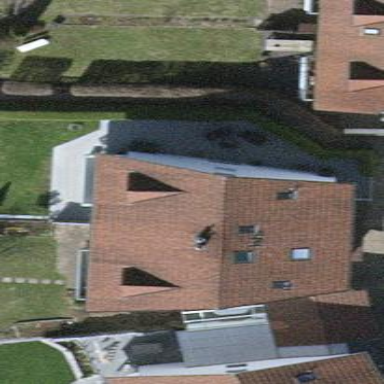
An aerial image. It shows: Terrace building with gabled roof oriented across.